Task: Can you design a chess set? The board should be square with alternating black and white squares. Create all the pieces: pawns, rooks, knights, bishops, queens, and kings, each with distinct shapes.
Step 1354:
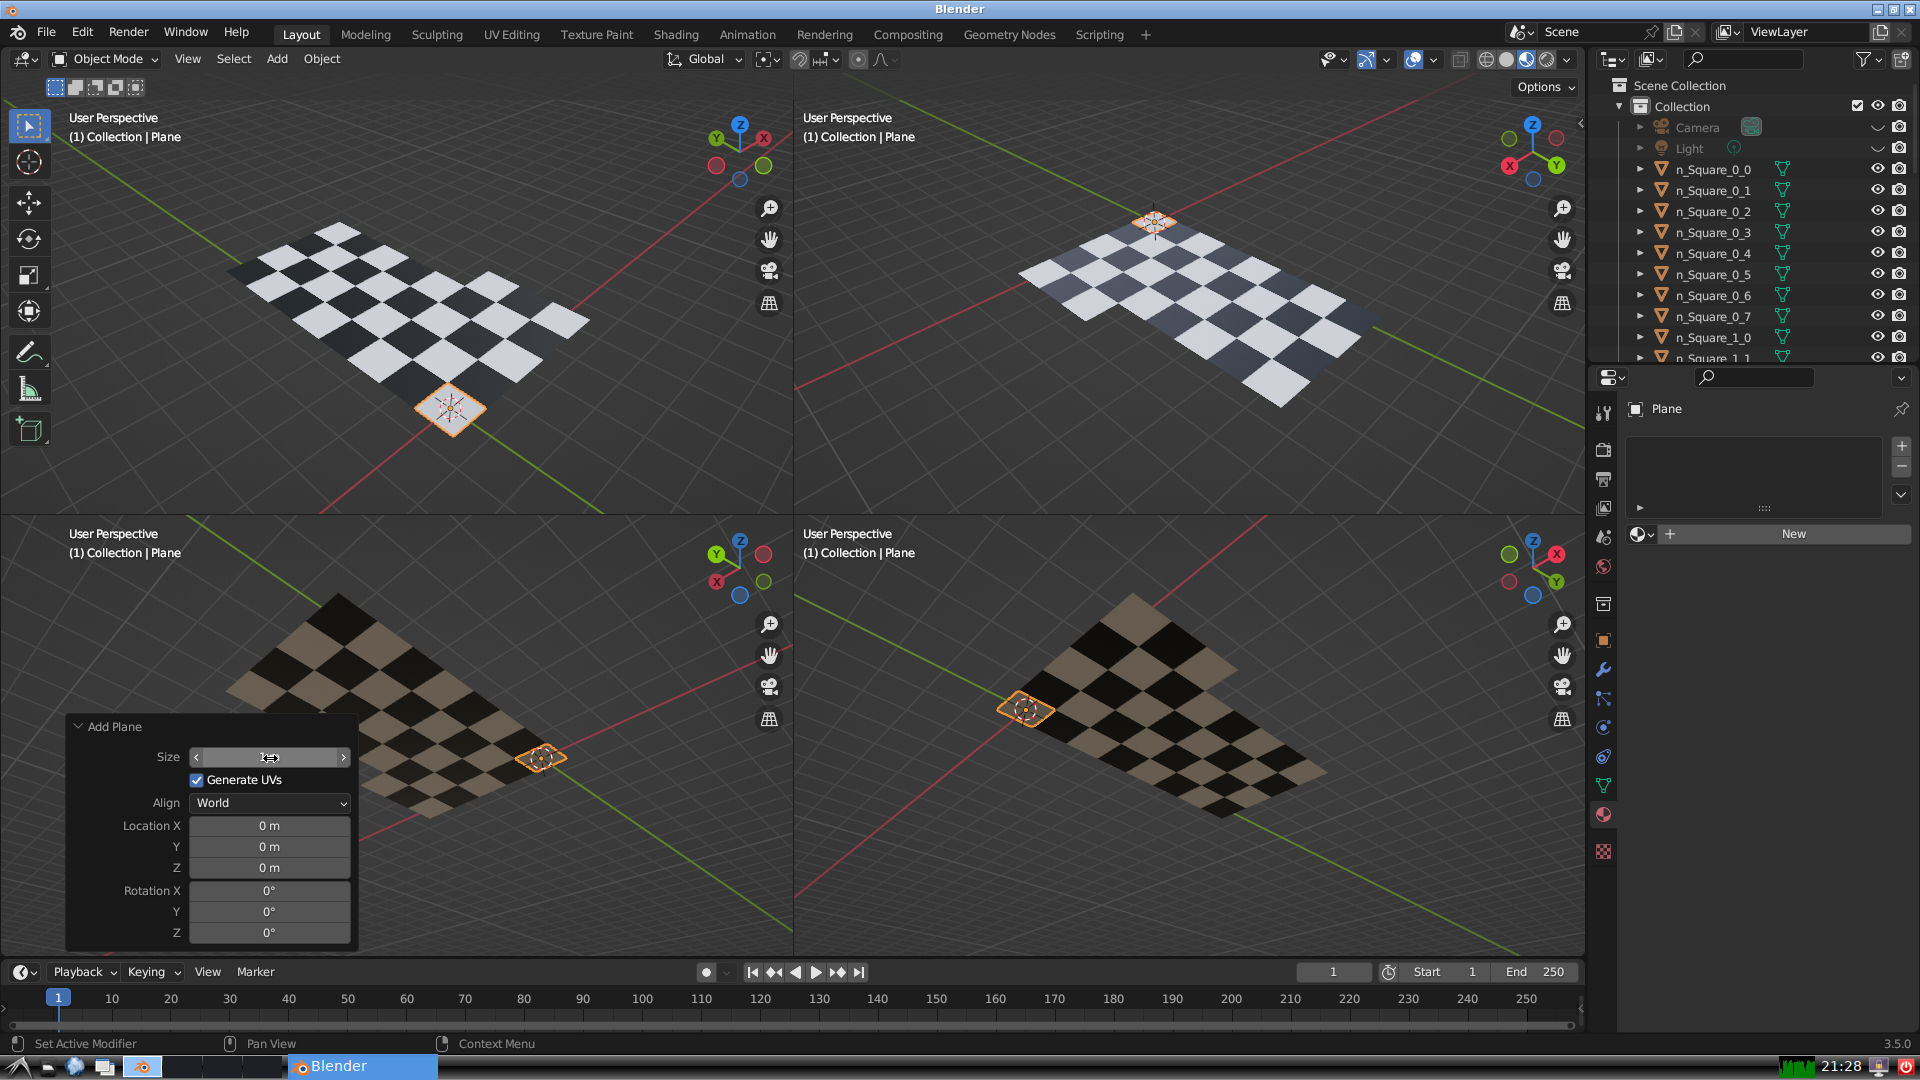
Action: click: no